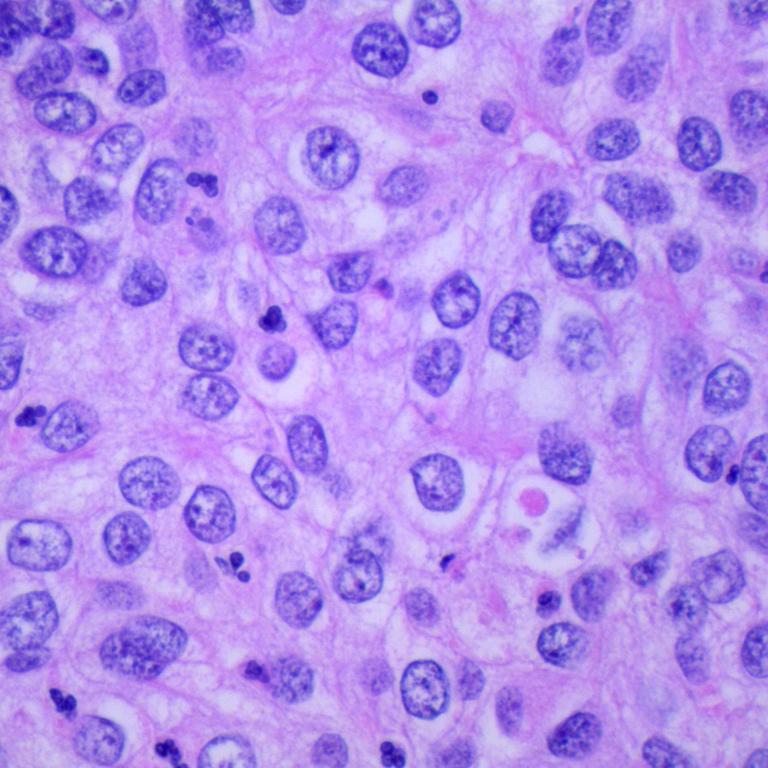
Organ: lung
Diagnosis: squamous carcinomas